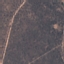
Label: HerbaceousVegetation